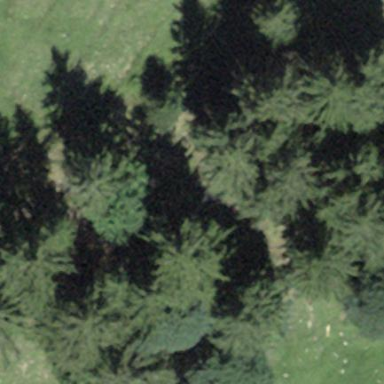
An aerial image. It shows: Forest area.